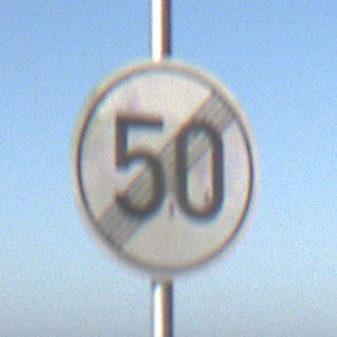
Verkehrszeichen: EndeGeschwindigkeit50
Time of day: MorningAfternoon
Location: Outdoor (Urban)
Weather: Clear
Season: NotSpecified
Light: Natural